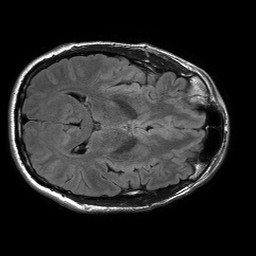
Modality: FLAIR
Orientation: axial
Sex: male
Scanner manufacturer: philips
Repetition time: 11 s
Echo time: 0.125 s